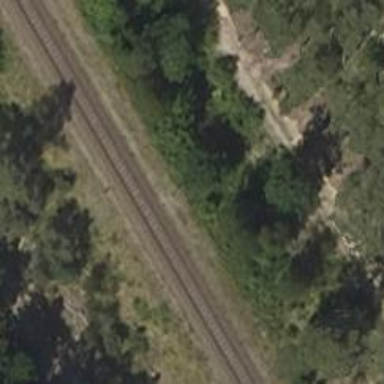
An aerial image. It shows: Railway milestone.